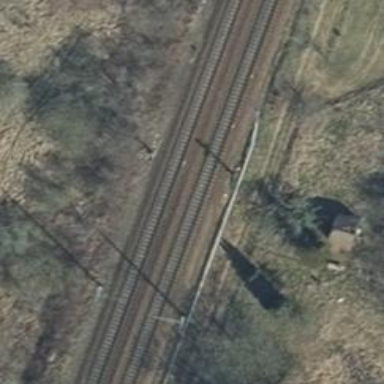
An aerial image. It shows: Railway with electrified contact lines.